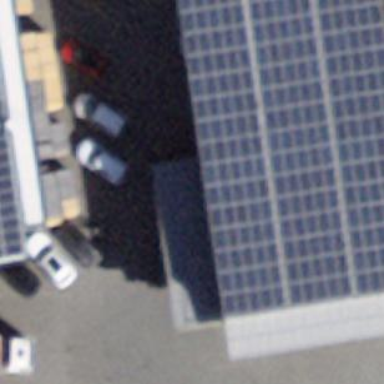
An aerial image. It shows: Solar power generator using photovoltaic method with solar photovoltaic panel types.